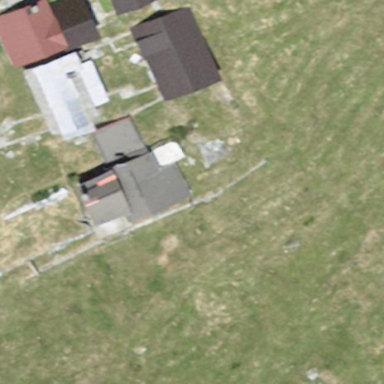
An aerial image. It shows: Farmyard area.